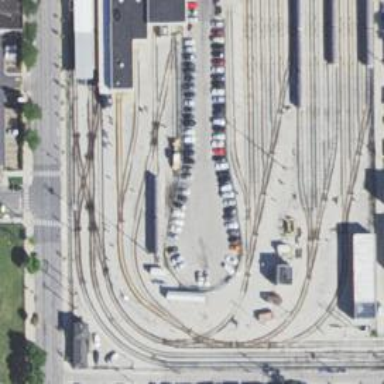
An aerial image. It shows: Yard area with electrified rail tracks.